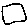
Label: square